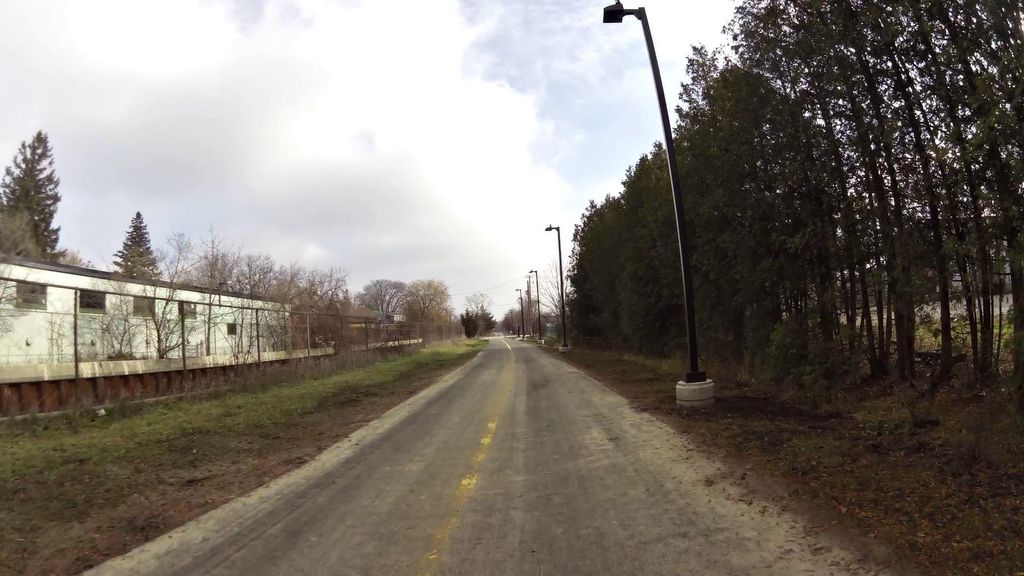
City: kitchener-waterloo